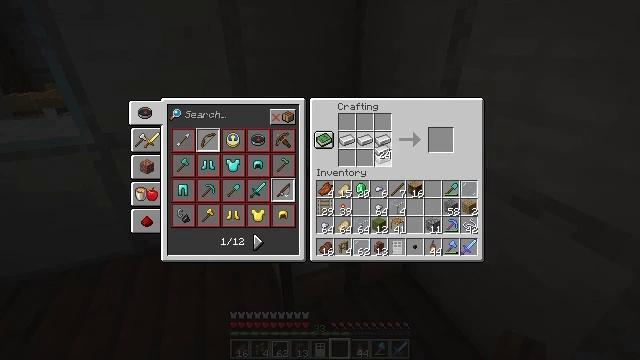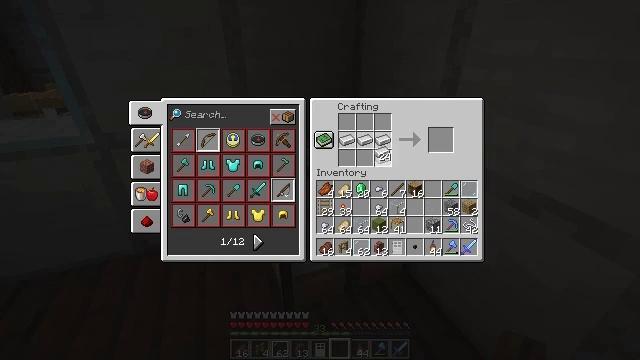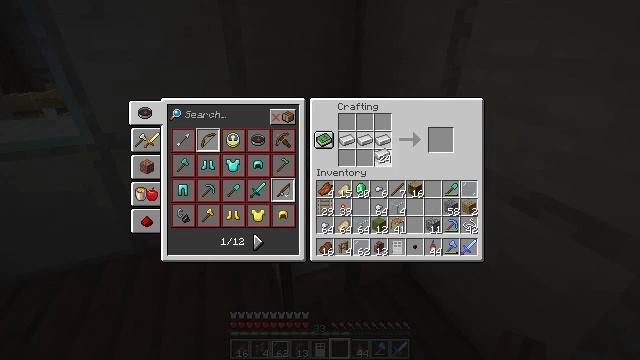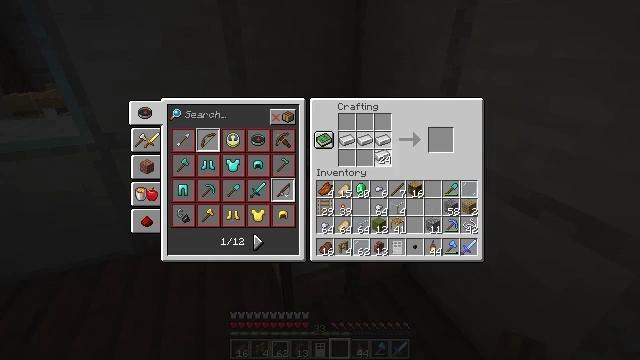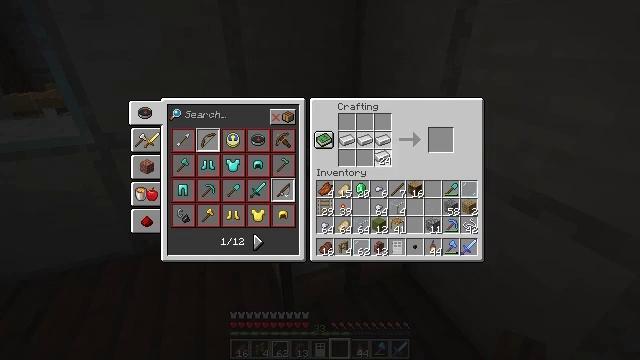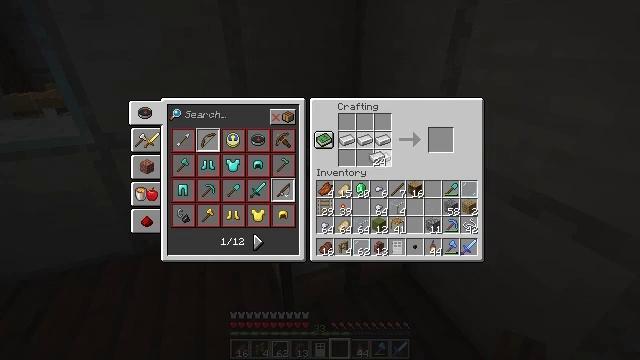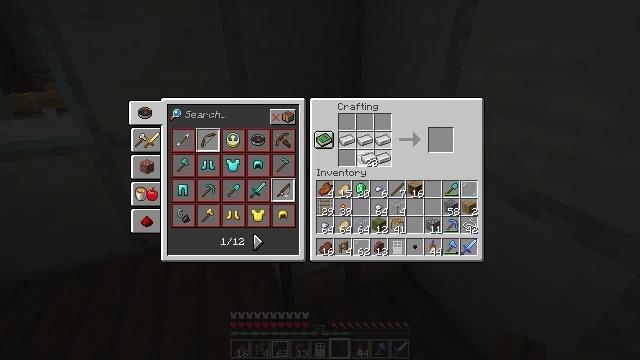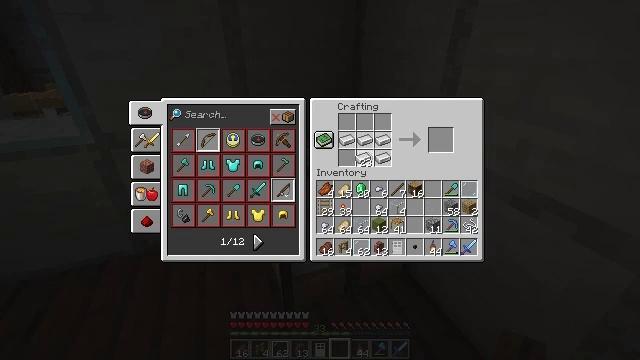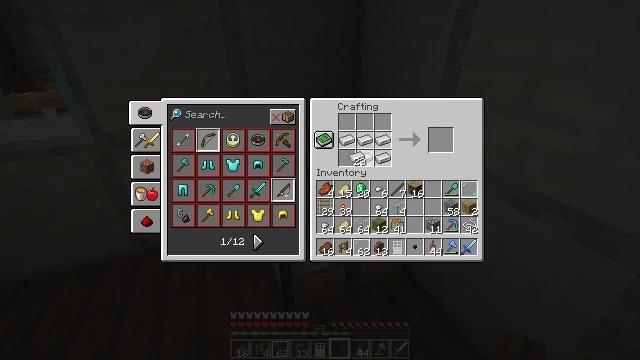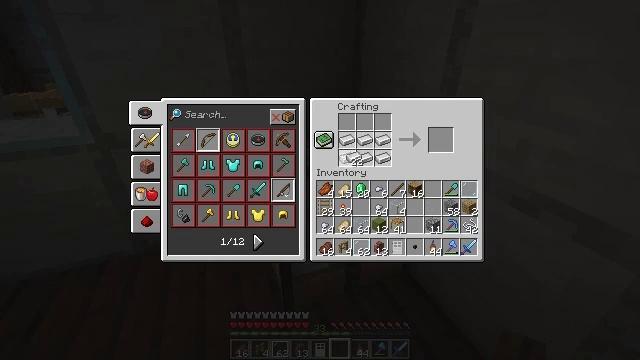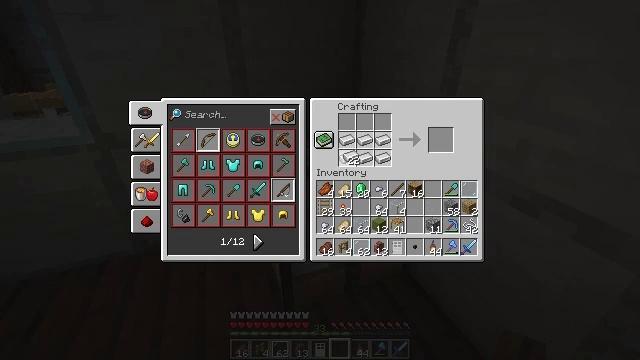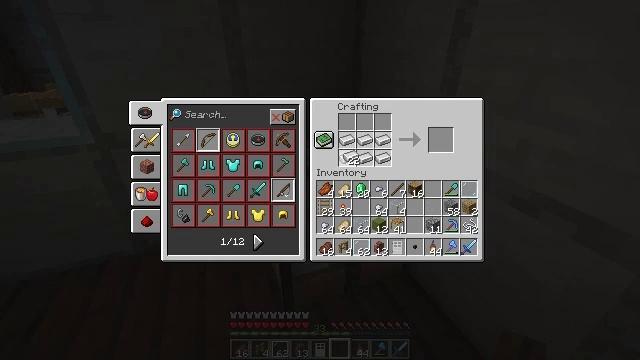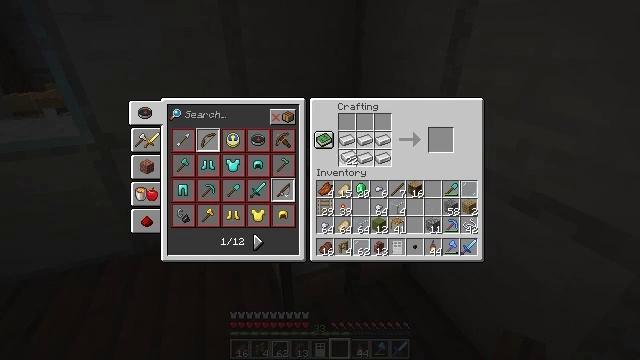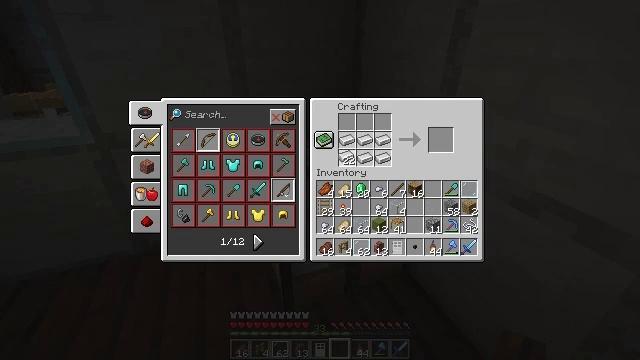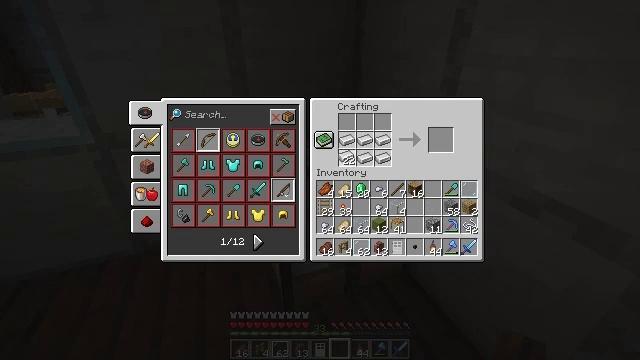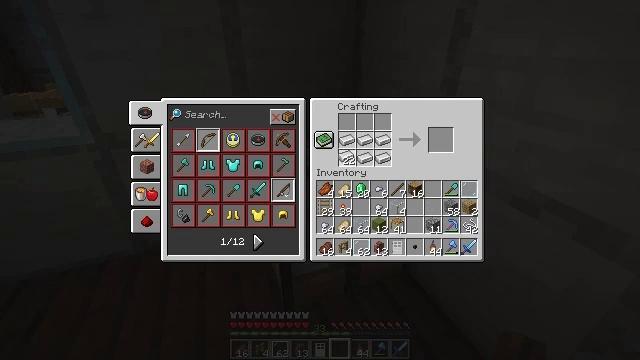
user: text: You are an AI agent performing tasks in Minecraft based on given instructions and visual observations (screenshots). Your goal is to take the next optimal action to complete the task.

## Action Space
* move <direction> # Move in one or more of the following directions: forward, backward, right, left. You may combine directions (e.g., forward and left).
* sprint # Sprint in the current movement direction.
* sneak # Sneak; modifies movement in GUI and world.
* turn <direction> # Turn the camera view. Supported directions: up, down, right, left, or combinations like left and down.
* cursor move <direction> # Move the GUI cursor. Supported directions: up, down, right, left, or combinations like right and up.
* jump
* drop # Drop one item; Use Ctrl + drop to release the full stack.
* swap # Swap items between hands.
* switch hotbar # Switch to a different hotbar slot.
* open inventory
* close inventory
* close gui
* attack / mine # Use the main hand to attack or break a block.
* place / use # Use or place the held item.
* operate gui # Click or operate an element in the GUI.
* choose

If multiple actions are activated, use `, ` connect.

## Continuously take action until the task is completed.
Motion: motion action
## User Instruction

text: Form a heavy weighted pressure plate inside the crafting table.
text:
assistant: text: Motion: choose
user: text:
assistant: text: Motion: choose
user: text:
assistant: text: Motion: choose
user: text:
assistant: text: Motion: choose
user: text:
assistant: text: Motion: choose
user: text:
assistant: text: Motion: cursor move left, choose
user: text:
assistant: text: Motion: choose
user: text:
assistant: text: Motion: choose
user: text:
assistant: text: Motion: choose
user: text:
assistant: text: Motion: choose
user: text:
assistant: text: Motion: choose
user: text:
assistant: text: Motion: choose
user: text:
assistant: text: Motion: choose
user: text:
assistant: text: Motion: choose
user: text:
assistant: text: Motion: choose
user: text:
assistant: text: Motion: choose
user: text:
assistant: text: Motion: choose
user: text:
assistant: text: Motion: no_op
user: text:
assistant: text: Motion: cursor move right
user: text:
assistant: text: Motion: cursor move right and down
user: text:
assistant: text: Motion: cursor move right and down
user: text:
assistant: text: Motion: cursor move right and down
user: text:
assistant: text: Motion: no_op
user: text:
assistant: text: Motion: no_op
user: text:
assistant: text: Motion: no_op
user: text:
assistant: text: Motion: no_op
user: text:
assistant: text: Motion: no_op
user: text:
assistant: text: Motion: no_op
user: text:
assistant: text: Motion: no_op
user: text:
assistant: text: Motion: no_op